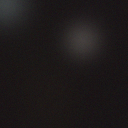
Screen state: off